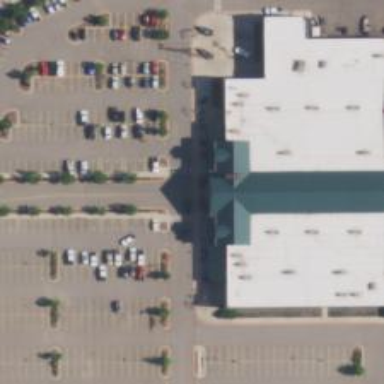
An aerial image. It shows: Outdoor shop located within building.